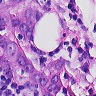
Metastatic tissue present: yes